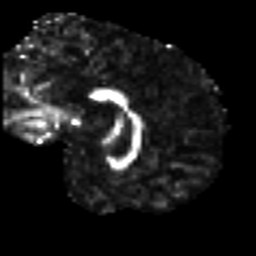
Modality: FA
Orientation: sagittal
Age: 47
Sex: male
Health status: healthy
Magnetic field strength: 3 T
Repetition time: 8.4 s
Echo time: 0.0926 s